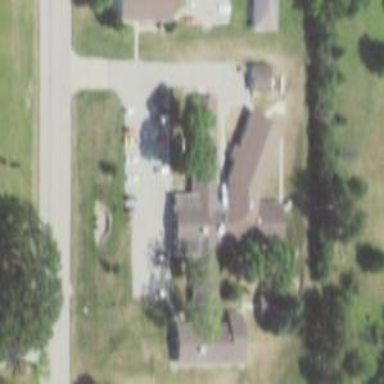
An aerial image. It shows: Nursing home.